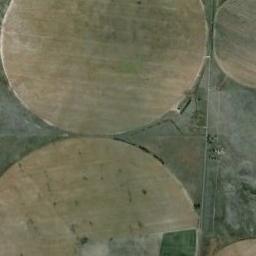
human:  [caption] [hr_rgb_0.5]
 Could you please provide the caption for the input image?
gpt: Circular farmland is not large .

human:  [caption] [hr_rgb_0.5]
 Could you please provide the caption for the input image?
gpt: Two tan circular farmland .

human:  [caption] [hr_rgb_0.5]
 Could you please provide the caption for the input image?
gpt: Several khaki circular farmlands with different radii are on the ground .

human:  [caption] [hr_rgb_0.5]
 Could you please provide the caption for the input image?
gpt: There are some bare circle farmland in the green land .

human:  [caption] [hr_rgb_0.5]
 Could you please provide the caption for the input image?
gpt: There are two yellow circular farmlands next to each other .